Question: I get these error. what do i do?
'
'''
import React, { useState } from "react";
import "./App.css";
import { Button } from "@mui/material";
//declaring the colors
const colorSequence = [
{ "color": "#3db44b" },
{ "color": "#bfef45" },
{ "color": "#42d3f4" },
{ "color": "#4263d8" },
{ "color": "#f68232" },
{ "color": "#fee118" },
{ "color": "#e6194a" },
{ "color": "#f032e6" },
{ "color": "#921eb3" }
]
function App() {
const [colors, setColors] = useState([])
//shuffle the colors
const shuffleColors = () => {
const shuffledColors = [...colorSequence]
.sort(() => Math.random() - 0.5)
.map((color) => ({ ...color, id: Math.random() }))
setColors(shuffledColors)
}
setColors(shuffledColors) returns an error of
'''
Argument of type '{ id: number; color: string; }[]' is not assignable to parameter of type 'SetStateAction<never[]>'.
Type '{ id: number; color: string; }[]' is not assignable to type 'never[]'.
Type '{ id: number; color: string; }' is not assignable to type 'never'.ts(2345)
'''
[
'''
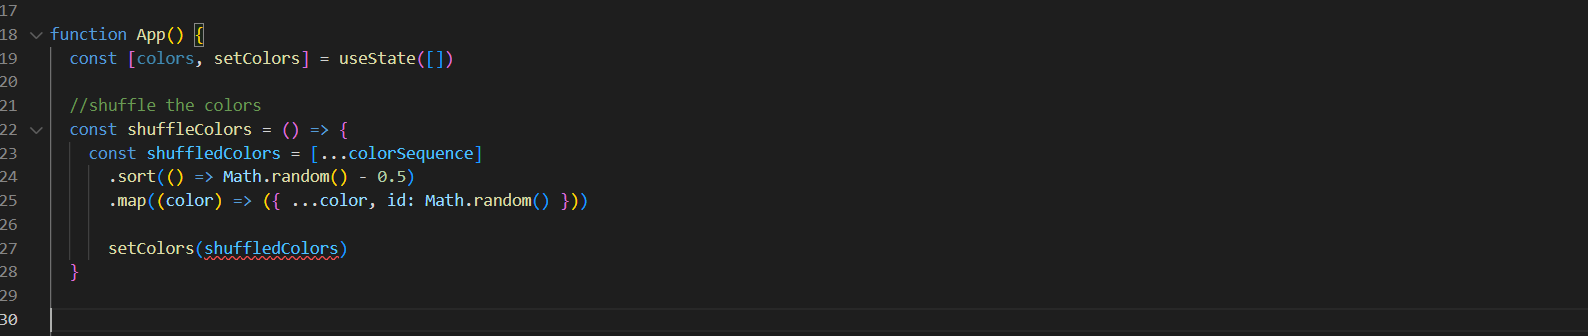
Answer: You're missing the type definition of the 'colors' stateful variable.
'''
const [colors, setColors] = useState<{ color: string, id: number }[]>([]);
'''